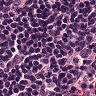
Metastatic tissue present: no